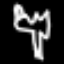
Label: fork